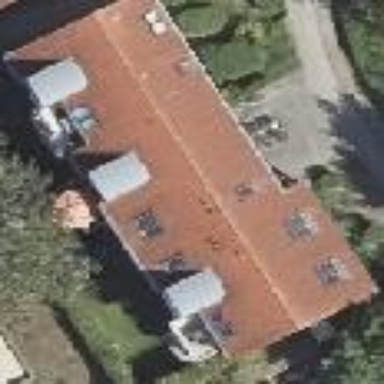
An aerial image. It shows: Gabled roof adorns the apartments building.